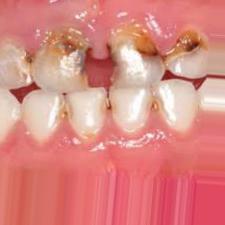
Condition: Caries